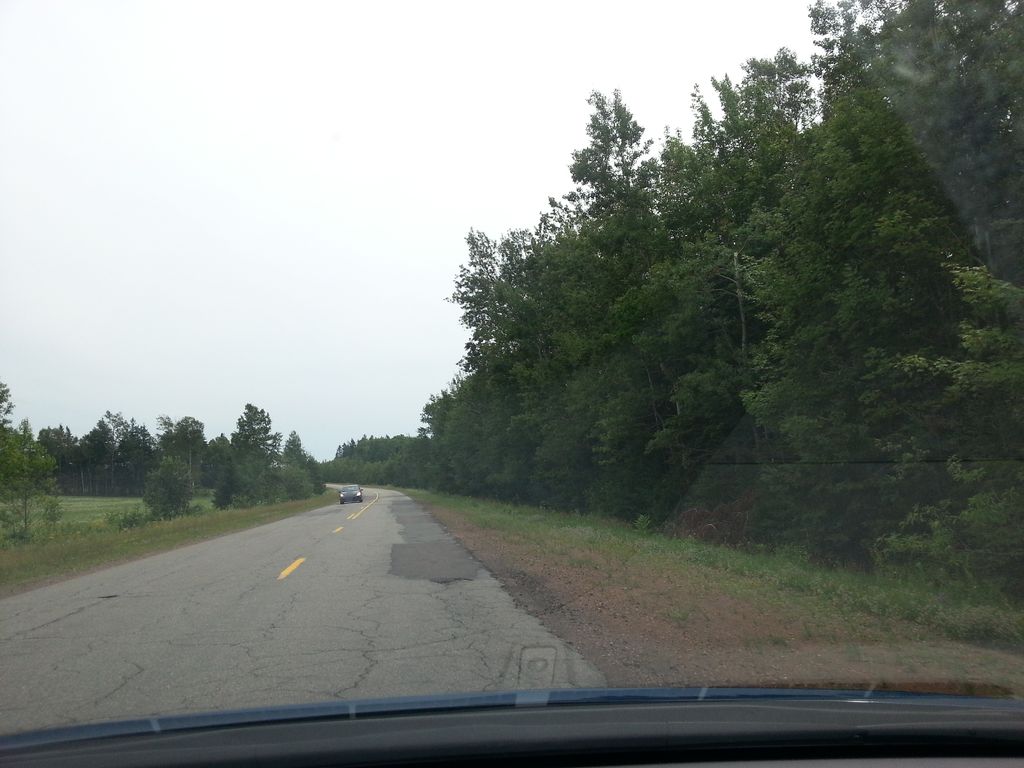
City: charlottetown